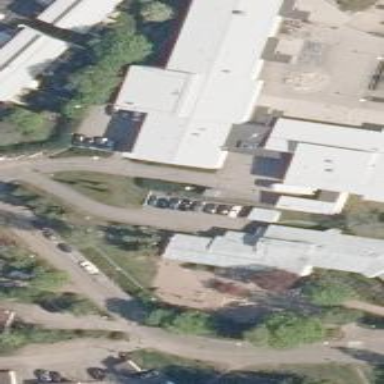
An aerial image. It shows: School building.